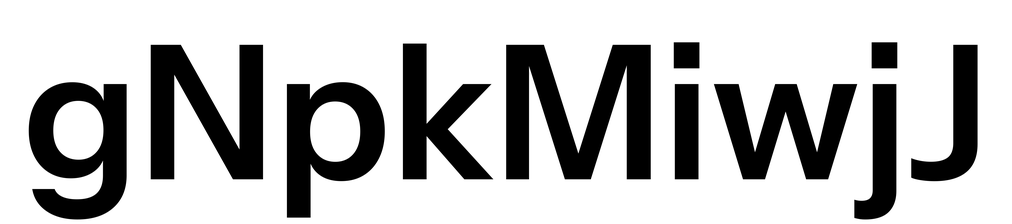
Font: InstrumentSans_SemiBold